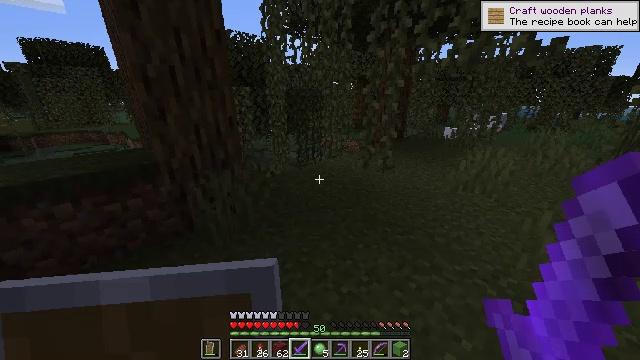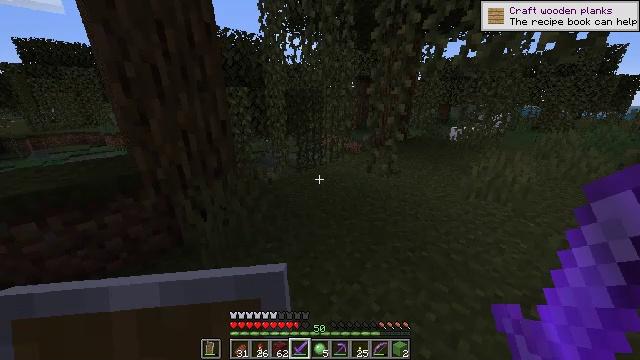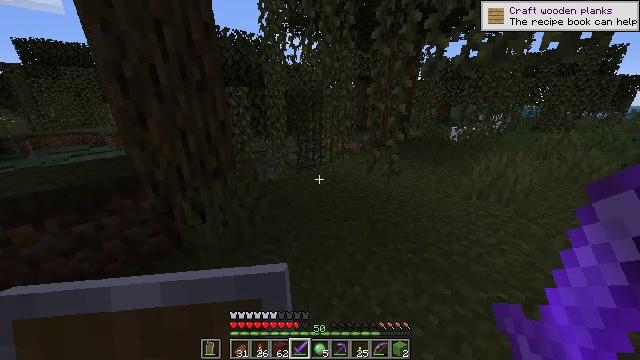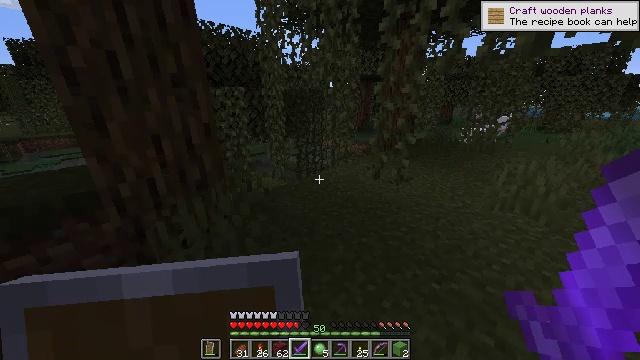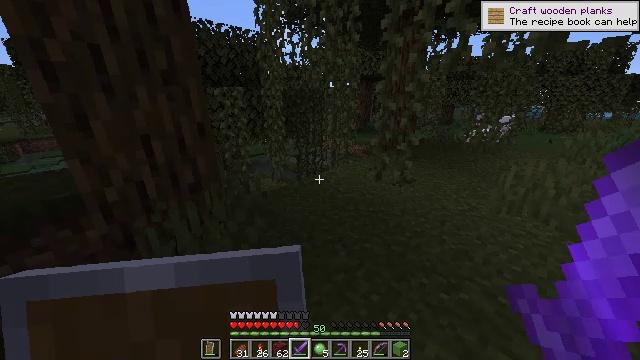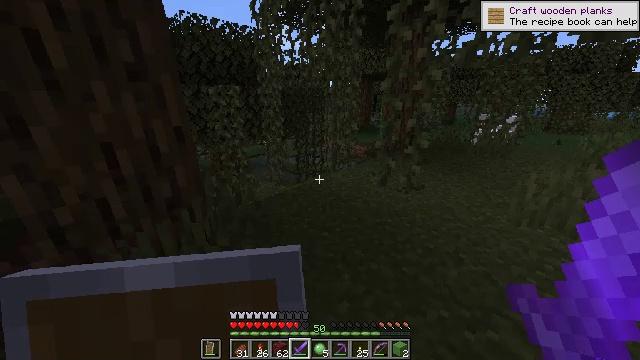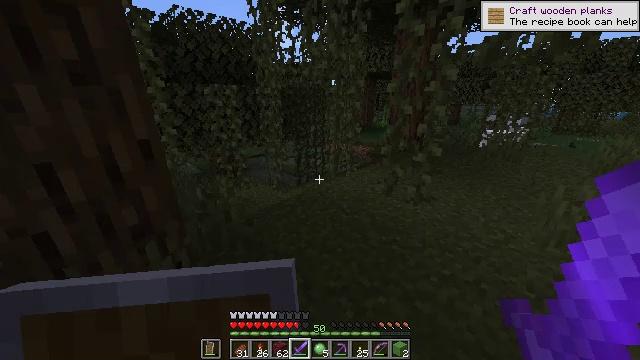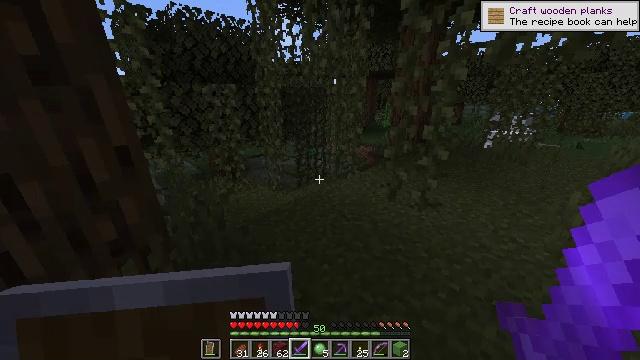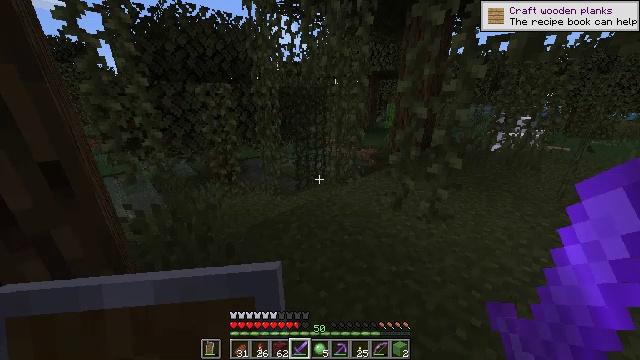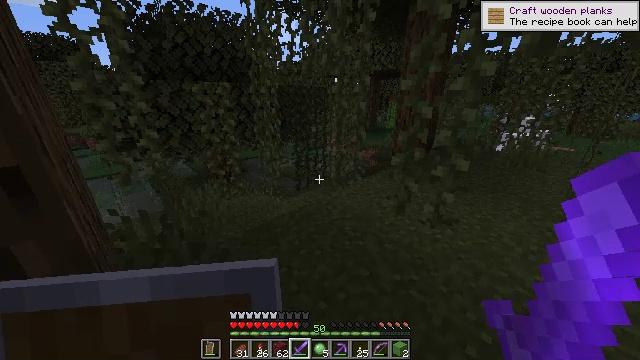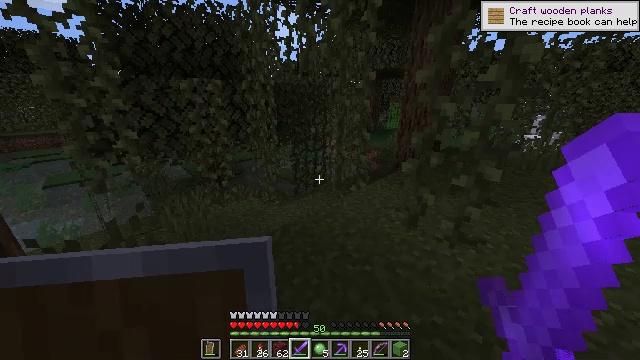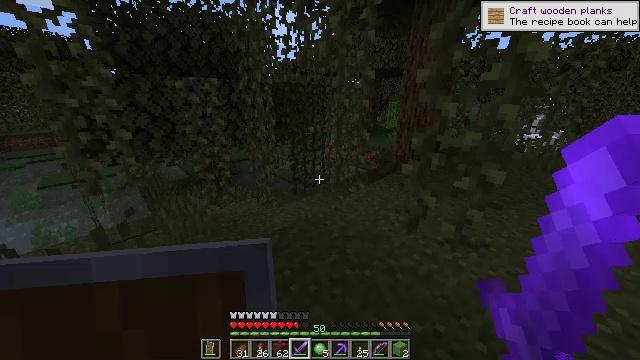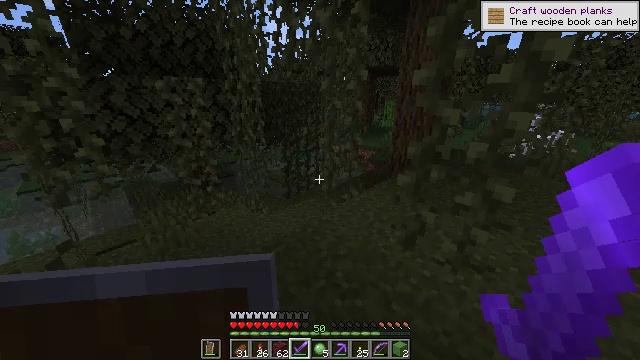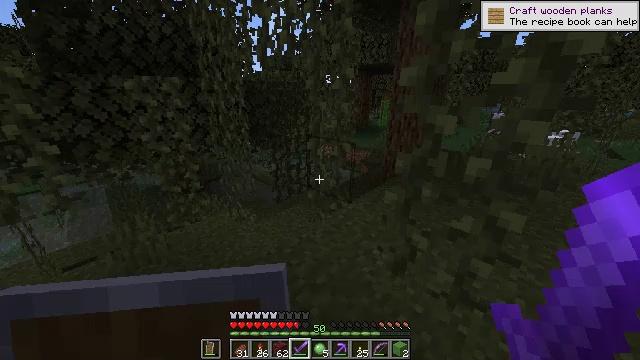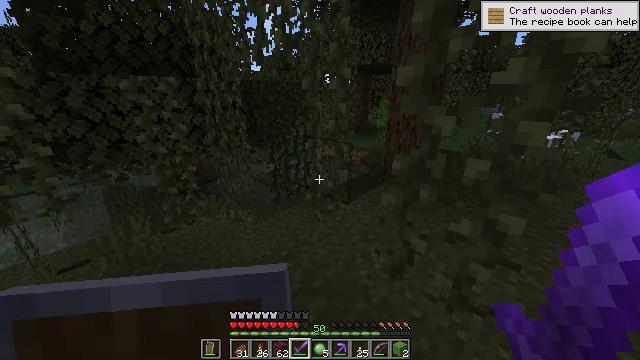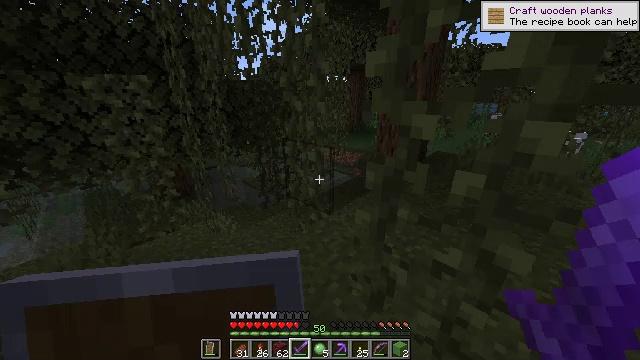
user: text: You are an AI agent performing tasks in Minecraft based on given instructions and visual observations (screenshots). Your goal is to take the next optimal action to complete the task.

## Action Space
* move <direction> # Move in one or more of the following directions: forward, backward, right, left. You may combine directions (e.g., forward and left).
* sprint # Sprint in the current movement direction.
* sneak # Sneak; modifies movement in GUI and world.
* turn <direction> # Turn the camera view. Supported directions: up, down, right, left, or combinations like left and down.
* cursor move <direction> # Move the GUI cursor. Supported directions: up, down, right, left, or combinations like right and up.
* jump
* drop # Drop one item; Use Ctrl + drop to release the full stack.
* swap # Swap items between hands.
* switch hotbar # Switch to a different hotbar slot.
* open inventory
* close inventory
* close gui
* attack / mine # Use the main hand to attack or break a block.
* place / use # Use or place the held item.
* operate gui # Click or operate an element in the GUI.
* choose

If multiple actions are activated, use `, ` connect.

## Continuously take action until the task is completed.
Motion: motion action
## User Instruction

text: Hunt a slime.
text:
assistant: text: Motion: move forward
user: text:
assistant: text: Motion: move forward
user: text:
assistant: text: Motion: move forward
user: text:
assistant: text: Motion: move forward
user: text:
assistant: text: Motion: move forward
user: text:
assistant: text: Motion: move forward
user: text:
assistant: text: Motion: move forward
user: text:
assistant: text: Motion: move forward
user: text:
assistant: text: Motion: move forward
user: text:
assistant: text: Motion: move forward
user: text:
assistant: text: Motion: move forward and move right
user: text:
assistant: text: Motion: move forward and move right
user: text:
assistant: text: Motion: move forward and move right
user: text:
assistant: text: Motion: move forward and move right
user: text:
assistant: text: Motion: move forward and move right
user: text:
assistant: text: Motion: move forward and move right
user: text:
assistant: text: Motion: move forward and move right
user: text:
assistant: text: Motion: move forward and move right
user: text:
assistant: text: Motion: move forward
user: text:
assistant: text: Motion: move forward
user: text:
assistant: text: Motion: move forward
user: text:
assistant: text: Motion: move forward
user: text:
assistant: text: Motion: move forward and move right
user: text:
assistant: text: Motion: move forward and move right
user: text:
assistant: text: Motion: move forward and move right
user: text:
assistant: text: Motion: move forward and move right
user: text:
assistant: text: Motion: move forward and move right
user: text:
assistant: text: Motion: move forward and move right
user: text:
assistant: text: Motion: move forward and move right
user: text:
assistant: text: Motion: move forward and move right